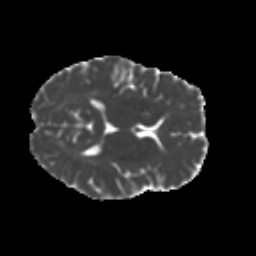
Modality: MD
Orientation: axial
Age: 49
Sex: female
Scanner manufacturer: ge
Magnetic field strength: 3 T
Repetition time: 7.8 s
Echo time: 0.0611 s